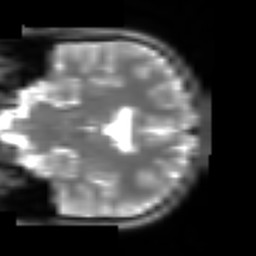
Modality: T2w
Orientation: coronal